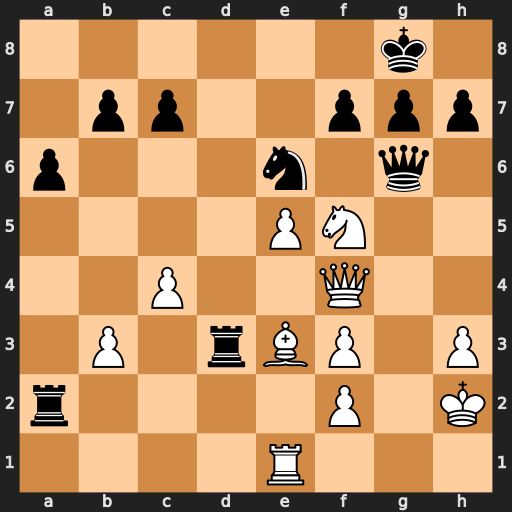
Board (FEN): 6k1/1pp2ppp/p3n1q1/4PN2/2P2Q2/1P1rBP1P/r4P1K/4R3
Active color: w
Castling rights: -
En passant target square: -
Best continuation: Ne7+ Kf8 Nxg6+